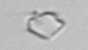
Label: detritus_transparent